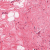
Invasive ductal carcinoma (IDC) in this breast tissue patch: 0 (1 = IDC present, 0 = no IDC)